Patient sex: F
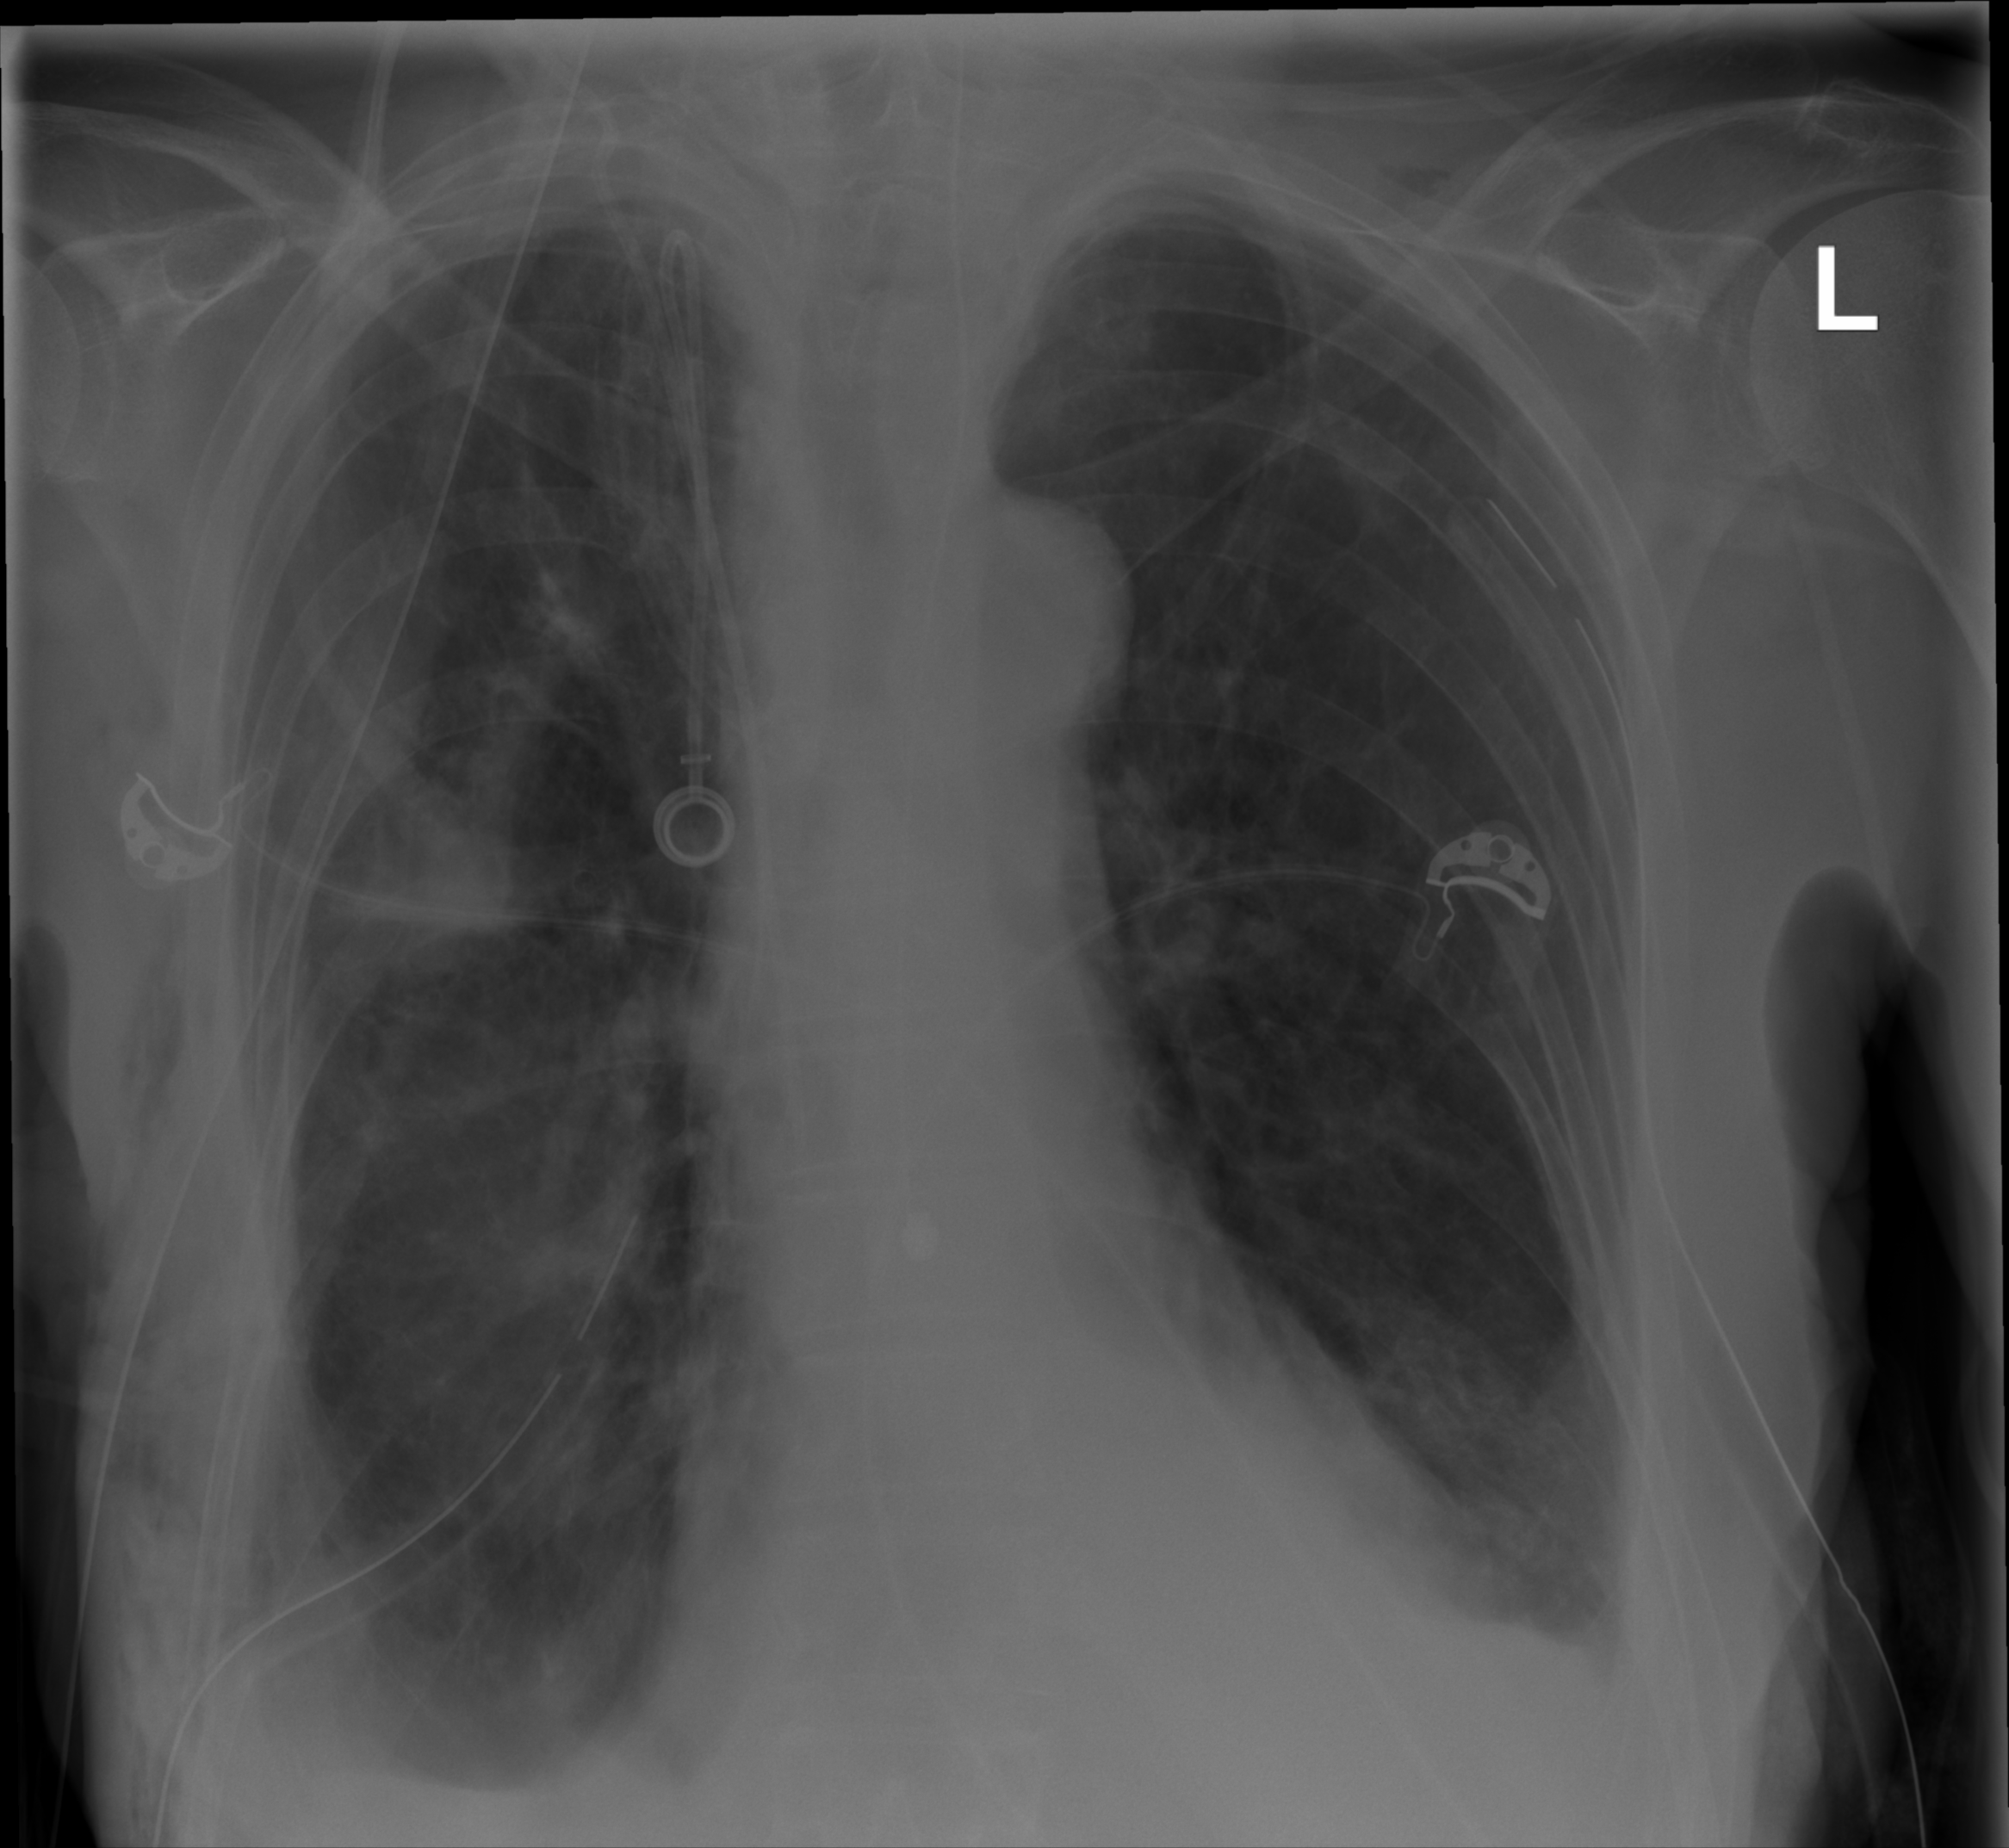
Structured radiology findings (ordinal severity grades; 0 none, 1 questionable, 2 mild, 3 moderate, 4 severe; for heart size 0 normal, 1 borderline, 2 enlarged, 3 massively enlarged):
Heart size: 0
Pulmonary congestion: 2
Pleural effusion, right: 2
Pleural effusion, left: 2
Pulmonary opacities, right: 2
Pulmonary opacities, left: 0
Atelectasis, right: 3
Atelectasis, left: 2